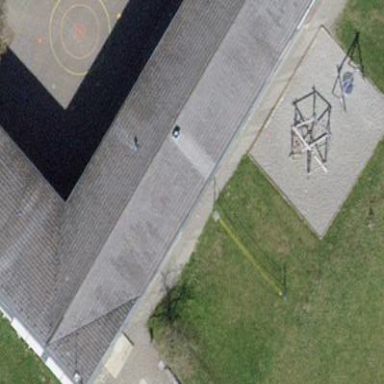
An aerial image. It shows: School building.